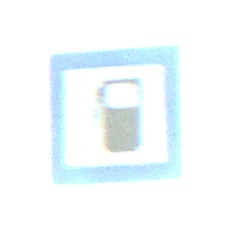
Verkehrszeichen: Tankstelle
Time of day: SunriseSunset
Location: Outdoor (Nature)
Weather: PartlyCloudy
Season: NotSpecified
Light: Natural